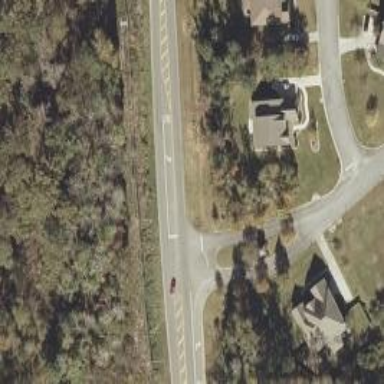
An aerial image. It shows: Stop road.